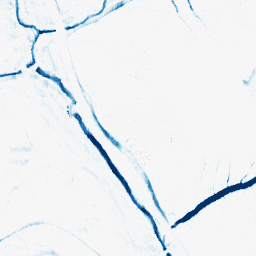
Category: morphological
Decomposition family: morphological_ellipse
Decomposition parameters: operation: closing
width: 10
height: 5
Upsampling method: bicubic
Upsampling parameters: scale: 4
Upsampling scale: 4